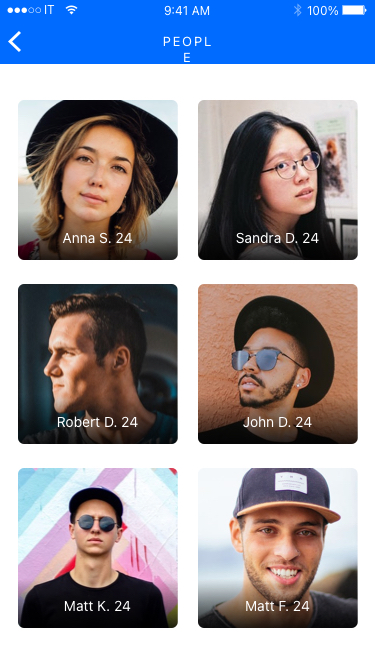
Text in this UI design:
Matt F. 24
John D. 24
Sandra D. 24
Matt K. 24
Robert D. 24
Anna S. 24
PEOPLE
100%
9:41 AM
IT